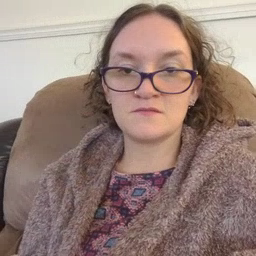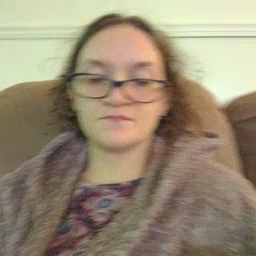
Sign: many